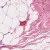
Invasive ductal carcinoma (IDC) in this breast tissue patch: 1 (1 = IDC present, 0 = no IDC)